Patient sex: F
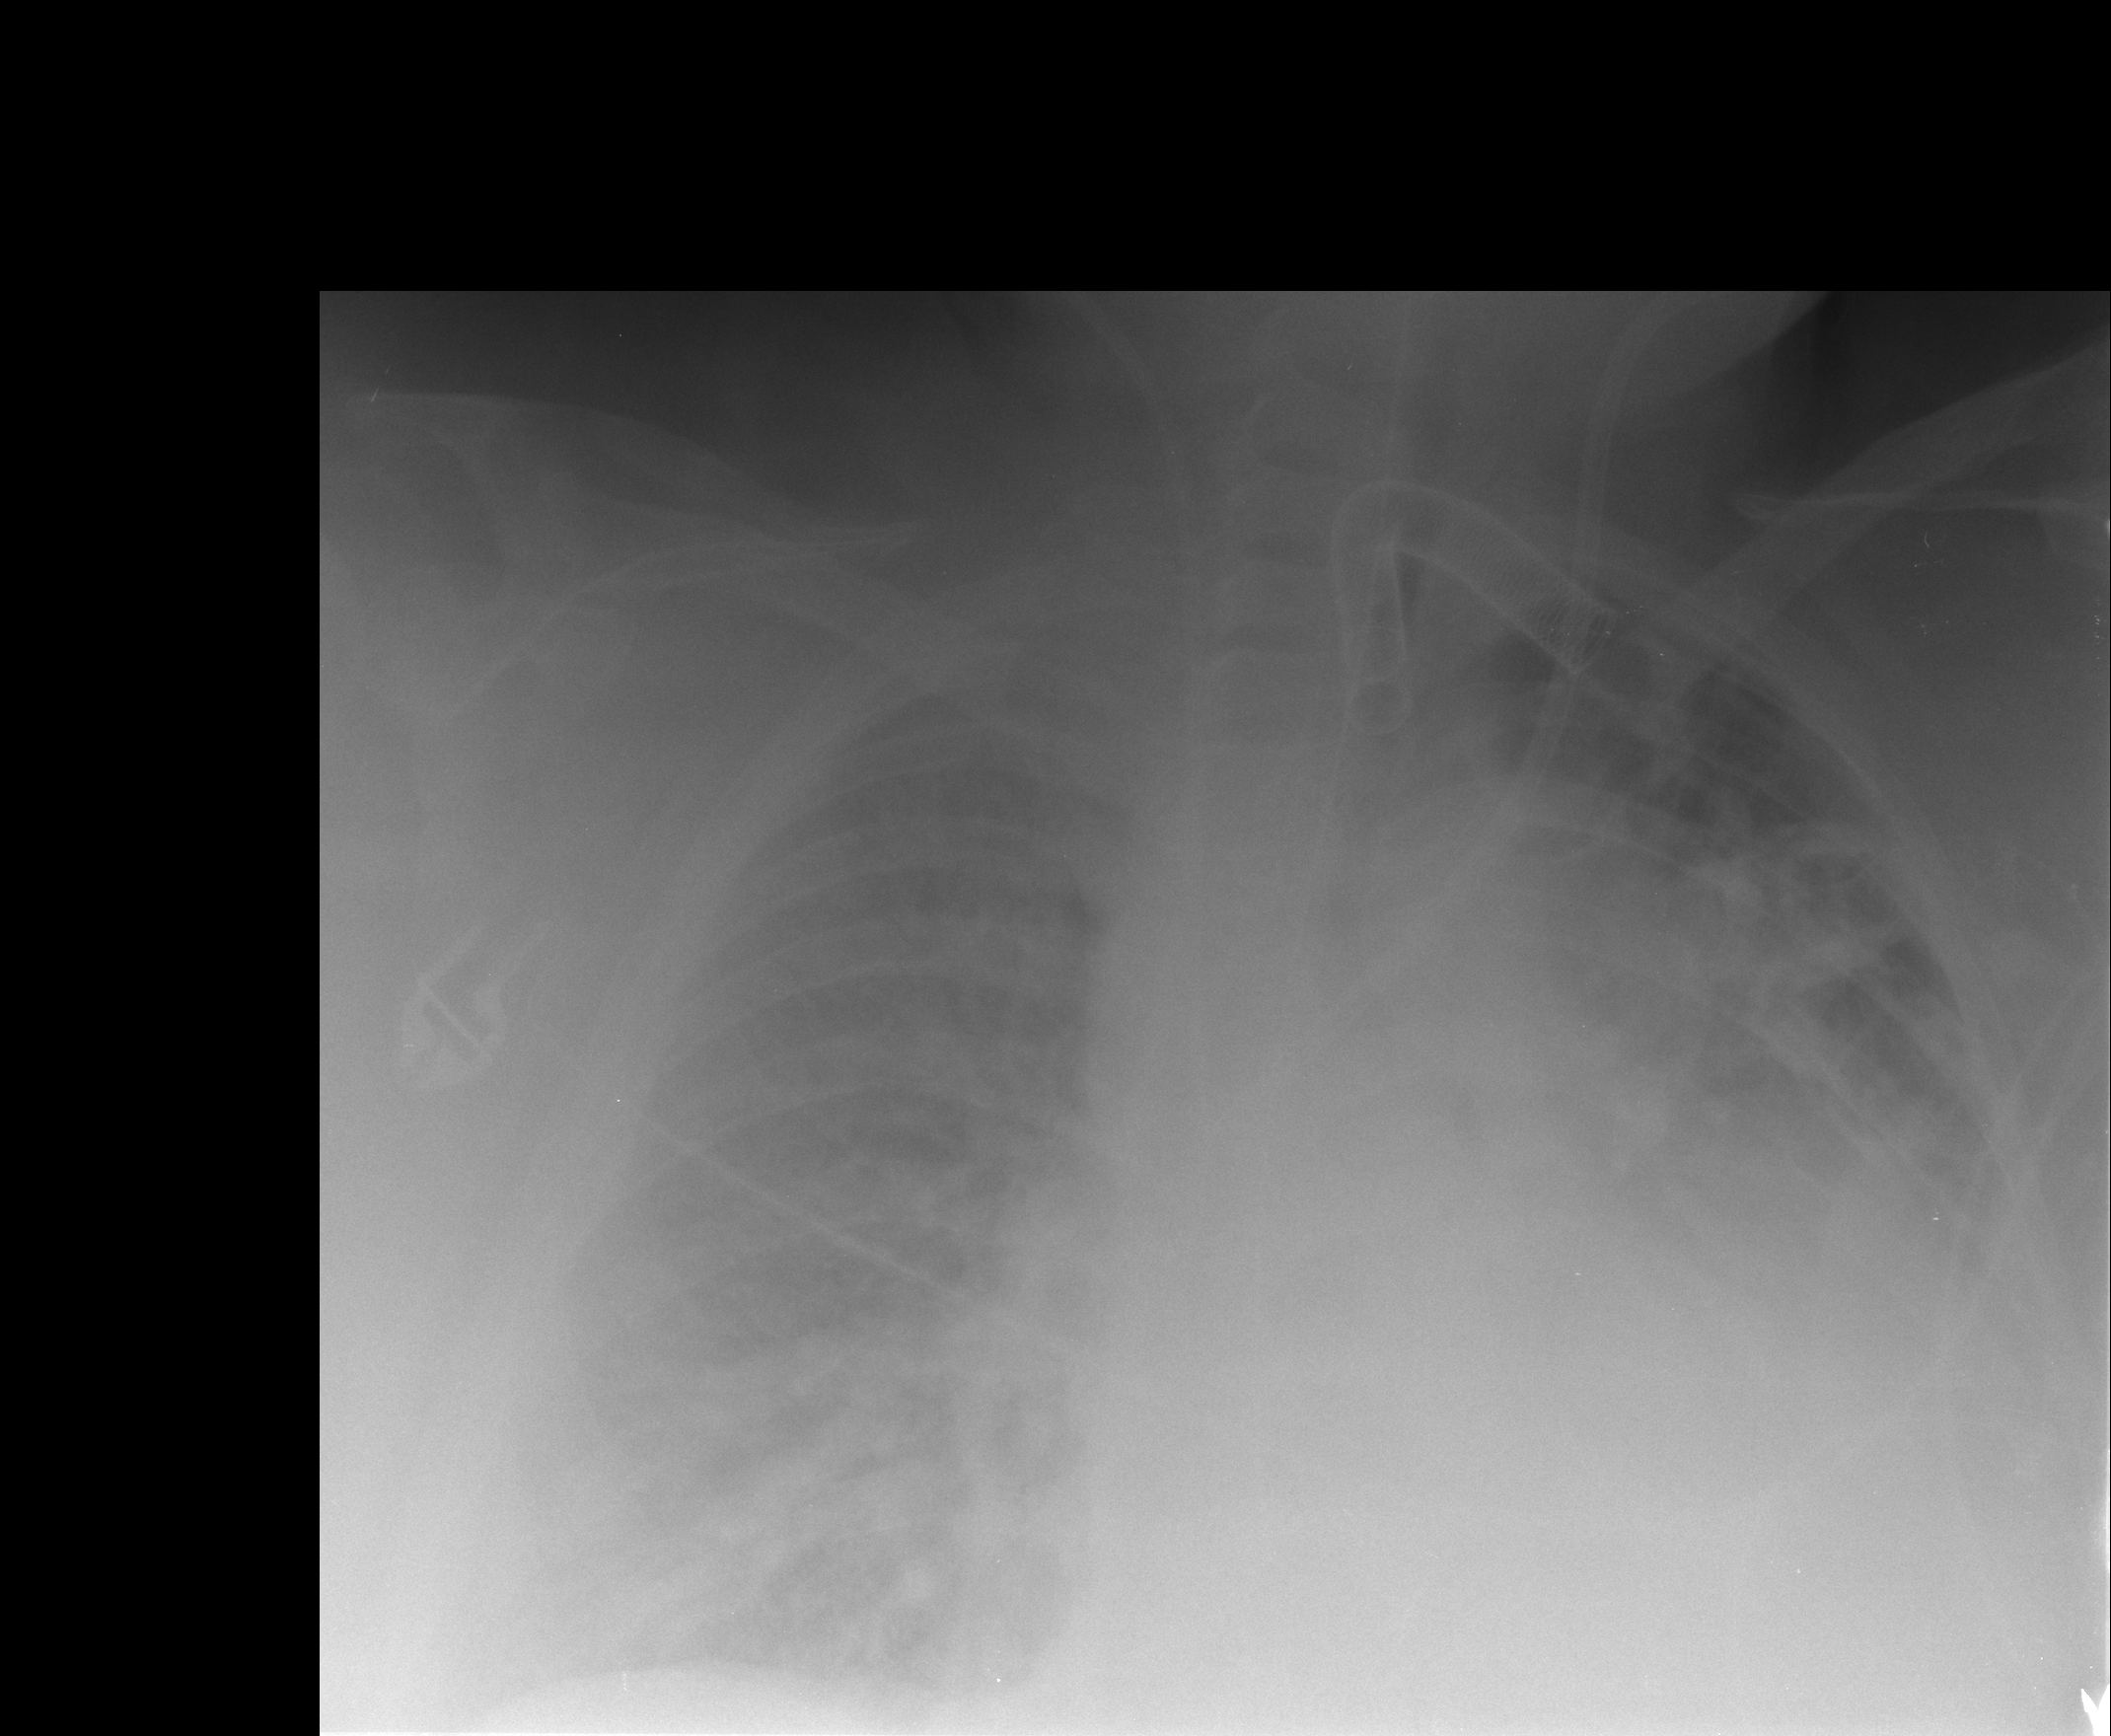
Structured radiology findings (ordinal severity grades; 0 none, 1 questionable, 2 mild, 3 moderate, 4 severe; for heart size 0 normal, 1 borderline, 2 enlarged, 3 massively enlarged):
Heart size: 2
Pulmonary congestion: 3
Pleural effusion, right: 2
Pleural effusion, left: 3
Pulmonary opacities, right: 3
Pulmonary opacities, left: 3
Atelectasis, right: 2
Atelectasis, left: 3